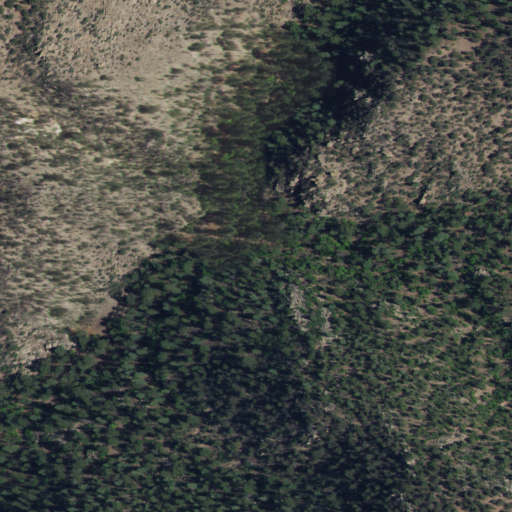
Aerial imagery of valley in New Mexico named Maverick Canyon containing evergreen forest and shrub